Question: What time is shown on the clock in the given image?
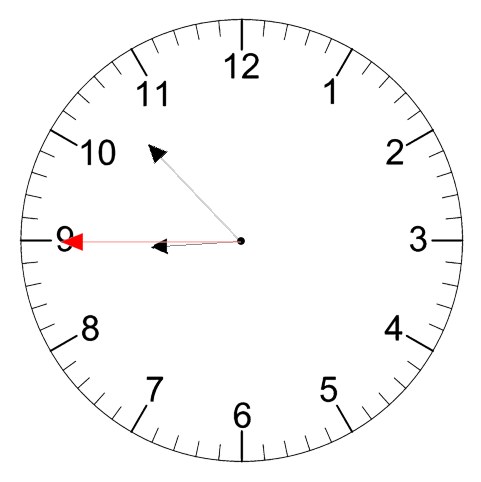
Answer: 08:52:45